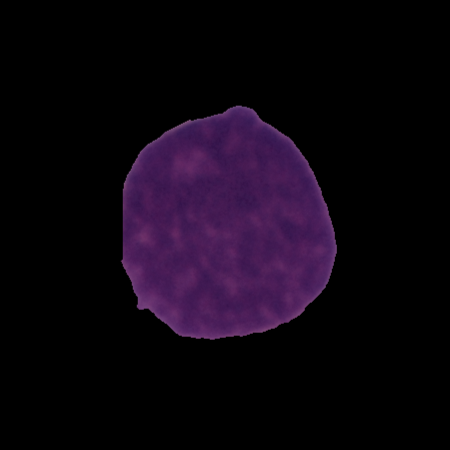
Label: cancer